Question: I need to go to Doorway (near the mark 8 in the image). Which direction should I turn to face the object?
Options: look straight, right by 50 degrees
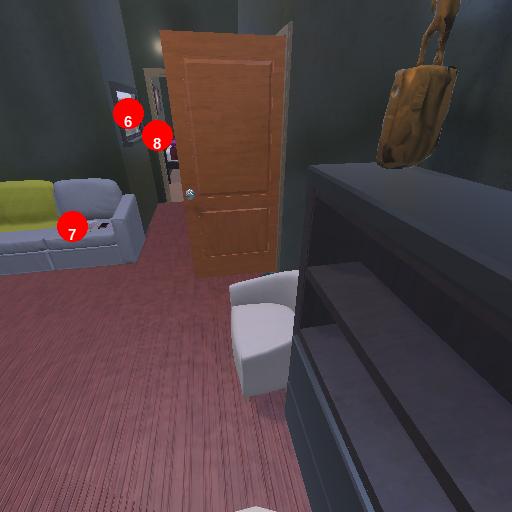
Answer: look straight